Field crop: maize
Growth stage: 2
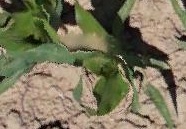
Species: maize